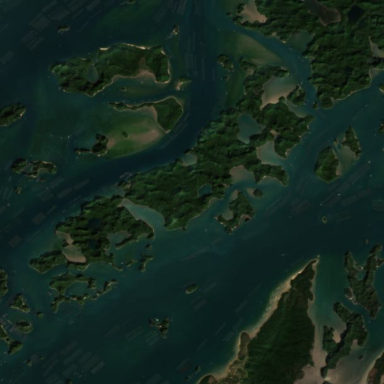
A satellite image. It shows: Island with natural coastline.